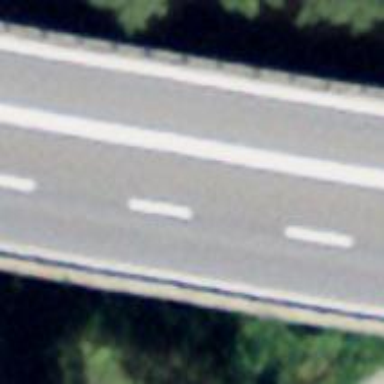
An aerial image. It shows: Primary highway bridge with asphalt surface.